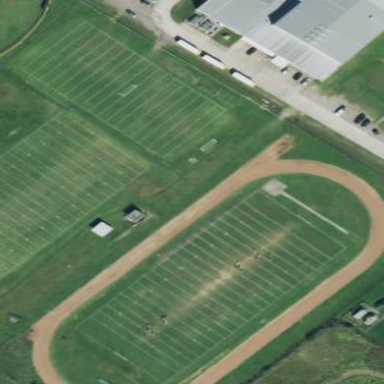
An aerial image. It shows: Track in leisure land.